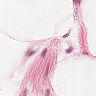
Metastatic tissue present: no